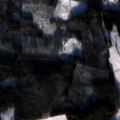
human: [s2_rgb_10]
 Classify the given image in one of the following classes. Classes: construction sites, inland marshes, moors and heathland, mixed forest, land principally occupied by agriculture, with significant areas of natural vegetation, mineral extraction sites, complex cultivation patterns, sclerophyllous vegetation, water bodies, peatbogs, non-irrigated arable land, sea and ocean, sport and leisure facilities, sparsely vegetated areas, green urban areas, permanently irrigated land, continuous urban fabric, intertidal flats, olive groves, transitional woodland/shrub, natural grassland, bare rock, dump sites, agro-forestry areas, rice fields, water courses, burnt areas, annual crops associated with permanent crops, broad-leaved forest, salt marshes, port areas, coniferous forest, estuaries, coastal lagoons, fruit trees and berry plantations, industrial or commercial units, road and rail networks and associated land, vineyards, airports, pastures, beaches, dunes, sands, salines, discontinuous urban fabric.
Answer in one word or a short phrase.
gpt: non-irrigated arable land, land principally occupied by agriculture, with significant areas of natural vegetation, coniferous forest, mixed forest, transitional woodland/shrub